Field crop: tomato
Growth stage: 2
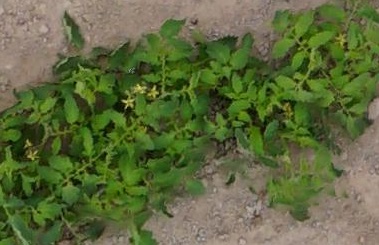
Species: tomato